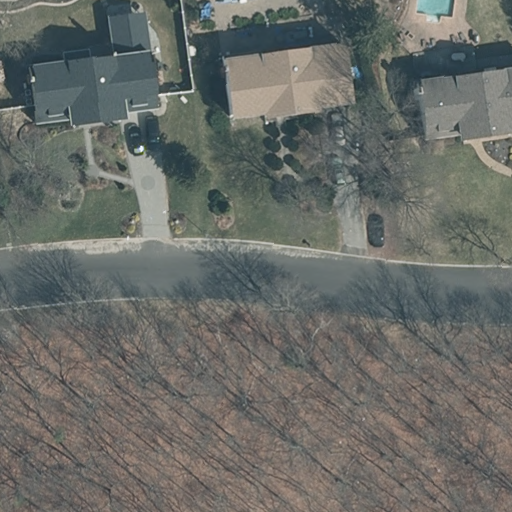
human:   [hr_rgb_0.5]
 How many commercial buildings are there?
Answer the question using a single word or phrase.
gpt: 0

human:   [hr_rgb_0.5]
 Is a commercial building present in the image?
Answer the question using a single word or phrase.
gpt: no

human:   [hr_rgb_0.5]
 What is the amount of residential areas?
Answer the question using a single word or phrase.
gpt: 1

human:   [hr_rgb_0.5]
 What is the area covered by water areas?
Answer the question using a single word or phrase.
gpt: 0m2

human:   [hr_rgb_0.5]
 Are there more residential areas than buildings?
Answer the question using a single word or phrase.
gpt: no

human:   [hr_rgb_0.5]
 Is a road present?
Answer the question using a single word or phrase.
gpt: yes

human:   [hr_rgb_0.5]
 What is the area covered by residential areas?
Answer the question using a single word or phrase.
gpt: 10639m2

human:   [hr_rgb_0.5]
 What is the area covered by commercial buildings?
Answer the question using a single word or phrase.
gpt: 0m2

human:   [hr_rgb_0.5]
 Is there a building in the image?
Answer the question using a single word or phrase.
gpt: yes

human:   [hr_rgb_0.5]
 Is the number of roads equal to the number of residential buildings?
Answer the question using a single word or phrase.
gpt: no

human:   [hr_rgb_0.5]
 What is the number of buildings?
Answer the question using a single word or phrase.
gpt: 3

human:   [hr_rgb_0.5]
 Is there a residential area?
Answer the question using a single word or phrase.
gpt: yes

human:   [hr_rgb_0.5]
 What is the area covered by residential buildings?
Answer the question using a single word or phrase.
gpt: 881m2

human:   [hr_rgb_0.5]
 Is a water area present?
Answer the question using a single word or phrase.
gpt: no

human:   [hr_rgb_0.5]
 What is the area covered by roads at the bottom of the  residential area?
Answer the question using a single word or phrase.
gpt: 0m2

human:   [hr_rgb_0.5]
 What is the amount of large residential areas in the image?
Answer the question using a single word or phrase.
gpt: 1

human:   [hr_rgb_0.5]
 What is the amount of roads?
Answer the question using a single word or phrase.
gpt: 1

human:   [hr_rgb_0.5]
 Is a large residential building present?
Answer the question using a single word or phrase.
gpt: no

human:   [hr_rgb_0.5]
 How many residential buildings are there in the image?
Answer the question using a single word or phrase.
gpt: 3

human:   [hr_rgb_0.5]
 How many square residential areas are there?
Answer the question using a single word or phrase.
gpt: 0

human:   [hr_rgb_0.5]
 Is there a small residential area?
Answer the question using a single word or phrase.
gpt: no

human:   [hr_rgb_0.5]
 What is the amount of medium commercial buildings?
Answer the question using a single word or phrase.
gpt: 0

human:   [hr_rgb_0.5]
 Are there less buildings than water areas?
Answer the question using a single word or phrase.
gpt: no

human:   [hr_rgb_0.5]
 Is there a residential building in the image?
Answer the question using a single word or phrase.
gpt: yes

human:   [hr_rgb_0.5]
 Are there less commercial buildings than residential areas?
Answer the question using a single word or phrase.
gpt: yes

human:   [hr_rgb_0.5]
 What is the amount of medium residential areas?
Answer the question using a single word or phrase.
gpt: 0

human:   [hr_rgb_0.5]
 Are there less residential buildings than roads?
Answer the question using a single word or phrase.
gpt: no

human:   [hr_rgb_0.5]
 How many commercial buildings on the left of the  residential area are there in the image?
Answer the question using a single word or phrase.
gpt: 0

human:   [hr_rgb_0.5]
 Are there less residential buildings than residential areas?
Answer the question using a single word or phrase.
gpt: no

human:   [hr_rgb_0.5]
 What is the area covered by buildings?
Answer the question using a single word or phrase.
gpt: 881m2

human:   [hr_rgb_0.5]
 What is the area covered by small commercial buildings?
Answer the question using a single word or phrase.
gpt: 0m2

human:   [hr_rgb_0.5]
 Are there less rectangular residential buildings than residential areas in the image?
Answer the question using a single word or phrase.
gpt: no

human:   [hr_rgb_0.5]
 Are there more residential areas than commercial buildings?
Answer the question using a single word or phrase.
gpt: yes

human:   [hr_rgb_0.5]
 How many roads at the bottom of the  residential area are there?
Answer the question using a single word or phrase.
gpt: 0

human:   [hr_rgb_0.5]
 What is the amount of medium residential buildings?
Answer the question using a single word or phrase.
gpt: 3

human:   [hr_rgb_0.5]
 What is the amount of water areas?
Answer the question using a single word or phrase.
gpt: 0

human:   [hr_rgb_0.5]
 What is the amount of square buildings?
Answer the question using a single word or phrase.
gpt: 0

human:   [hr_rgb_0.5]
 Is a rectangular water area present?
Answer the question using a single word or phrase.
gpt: no

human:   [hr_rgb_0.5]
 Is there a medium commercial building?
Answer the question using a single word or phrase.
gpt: no

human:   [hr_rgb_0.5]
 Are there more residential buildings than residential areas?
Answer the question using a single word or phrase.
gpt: yes

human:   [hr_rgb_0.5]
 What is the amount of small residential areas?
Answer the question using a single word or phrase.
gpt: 0

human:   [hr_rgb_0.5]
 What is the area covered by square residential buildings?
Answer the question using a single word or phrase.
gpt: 0m2

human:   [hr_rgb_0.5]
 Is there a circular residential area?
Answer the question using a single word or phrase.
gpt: no

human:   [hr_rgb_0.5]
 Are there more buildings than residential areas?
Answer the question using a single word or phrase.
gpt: yes

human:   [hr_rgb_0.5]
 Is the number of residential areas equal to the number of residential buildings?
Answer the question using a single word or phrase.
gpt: no

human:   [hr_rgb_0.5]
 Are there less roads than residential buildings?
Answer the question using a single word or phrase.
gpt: yes

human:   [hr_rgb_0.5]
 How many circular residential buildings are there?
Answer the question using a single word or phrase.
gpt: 0

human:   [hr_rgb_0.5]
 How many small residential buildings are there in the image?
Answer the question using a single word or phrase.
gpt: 0

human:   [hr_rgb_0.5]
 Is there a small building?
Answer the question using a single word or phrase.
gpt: no

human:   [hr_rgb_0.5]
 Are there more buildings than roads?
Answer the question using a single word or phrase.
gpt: yes

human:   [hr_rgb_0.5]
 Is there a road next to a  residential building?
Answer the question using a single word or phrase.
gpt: yes

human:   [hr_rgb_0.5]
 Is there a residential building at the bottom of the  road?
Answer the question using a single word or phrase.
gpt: no

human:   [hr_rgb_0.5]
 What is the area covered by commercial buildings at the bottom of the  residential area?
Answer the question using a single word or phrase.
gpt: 0m2

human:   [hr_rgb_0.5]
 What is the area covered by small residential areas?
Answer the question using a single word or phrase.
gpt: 0m2

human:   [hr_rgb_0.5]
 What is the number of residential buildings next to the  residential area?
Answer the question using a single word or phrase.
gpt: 3

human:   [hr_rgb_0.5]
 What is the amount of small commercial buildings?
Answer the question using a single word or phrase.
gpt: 0

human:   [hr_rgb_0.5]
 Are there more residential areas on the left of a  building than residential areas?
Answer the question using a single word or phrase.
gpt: no

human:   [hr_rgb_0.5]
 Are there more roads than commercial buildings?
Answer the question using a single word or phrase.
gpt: yes

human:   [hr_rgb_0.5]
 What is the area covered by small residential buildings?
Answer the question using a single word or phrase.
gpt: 0m2

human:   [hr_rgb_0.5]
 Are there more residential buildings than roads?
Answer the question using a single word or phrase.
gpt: yes

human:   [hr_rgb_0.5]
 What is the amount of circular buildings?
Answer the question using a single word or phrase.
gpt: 0

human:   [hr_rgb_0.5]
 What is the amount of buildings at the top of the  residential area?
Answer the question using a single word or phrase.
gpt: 3

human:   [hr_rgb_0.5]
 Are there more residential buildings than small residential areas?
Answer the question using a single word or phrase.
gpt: yes

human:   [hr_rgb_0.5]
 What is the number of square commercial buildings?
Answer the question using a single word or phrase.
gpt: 0